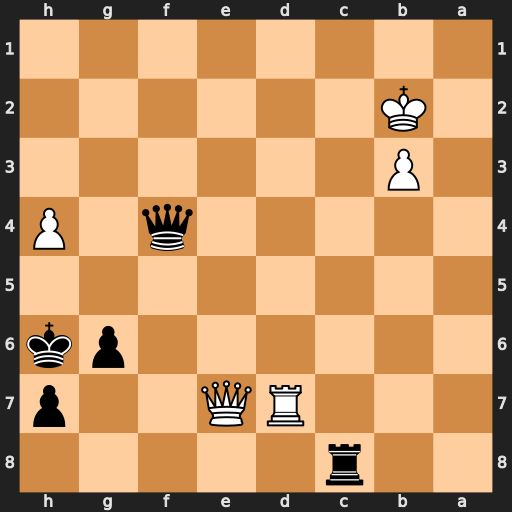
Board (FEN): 2r5/3RQ2p/6pk/8/5q1P/1P6/1K6/8
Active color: b
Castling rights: -
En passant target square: -
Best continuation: Qc1+ Ka2 Rc2#